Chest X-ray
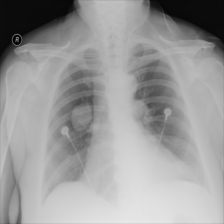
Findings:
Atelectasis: negative
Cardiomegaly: negative
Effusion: negative
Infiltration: negative
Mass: positive
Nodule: negative
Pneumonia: negative
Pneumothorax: negative
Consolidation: negative
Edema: negative
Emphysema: negative
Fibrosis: negative
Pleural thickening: negative
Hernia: negative